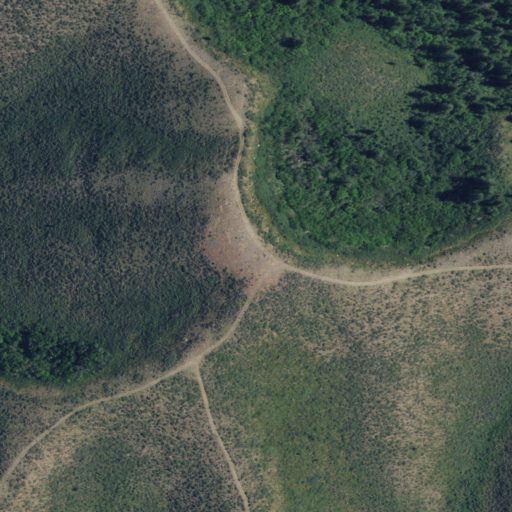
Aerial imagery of mountains in Idaho named Pocatello Range containing shrub, deciduous forest, and evergreen forest